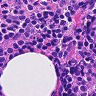
Metastatic tissue present: no